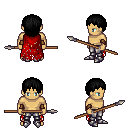
a pixel art fantasy rpg character, male body template, human, tanned skin, red tattered cape, metal pants, black plain hairstyle, leather bracers, metal boots, spear, four views (front, back, left, right), 2x2 character sprite sheet, small pixel art, hard edges, no anti-aliasing